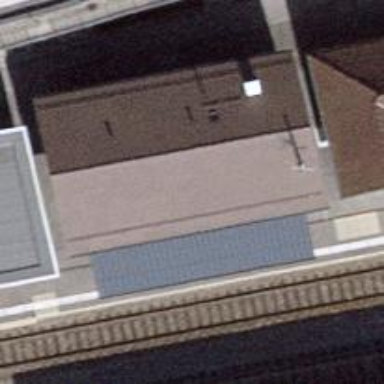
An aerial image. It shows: Public transport station located at railway halt.